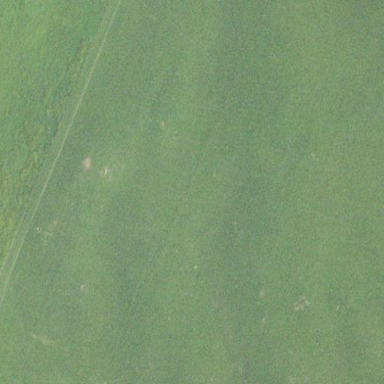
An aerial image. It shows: Beautiful meadow.